Question:
How is that yellow circled button called and how can I make it show?
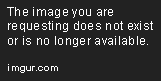
Answer: It's the legacy overflow button. It's required so that old apps can run on newer devices without a hardware menu button.
> - If you set either minSdkVersion or targetSdkVersion to 11 or higher, the system will not add the legacy overflow button.- Otherwise, the system will add the legacy overflow button when running on Android 3.0 or higher.- The only exception is that if you set minSdkVersion to 10 or lower, set targetSdkVersion to 11, 12, or 13, and you do not use ActionBar, the system will add the legacy overflow button when running your app on a handset with Android 4.0 or higher.
<URL>
Consider designing your apps so that you don't need the legacy overflow.